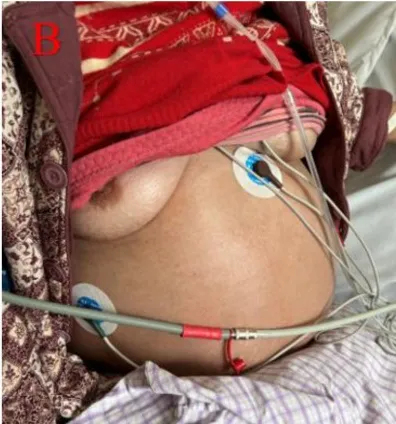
Three months ago, she developed ascites of unknown origin (B).
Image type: medical_photograph (other_medical_photograph)